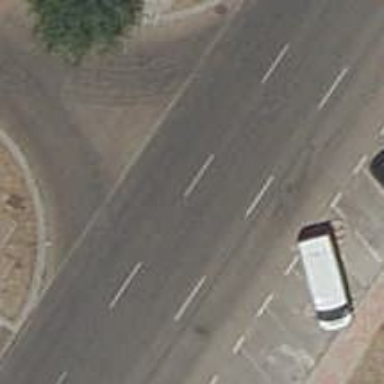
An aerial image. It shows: Primary highway with parallel parking on the right and diagonal parking on the left.